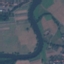
Land use / land cover: River